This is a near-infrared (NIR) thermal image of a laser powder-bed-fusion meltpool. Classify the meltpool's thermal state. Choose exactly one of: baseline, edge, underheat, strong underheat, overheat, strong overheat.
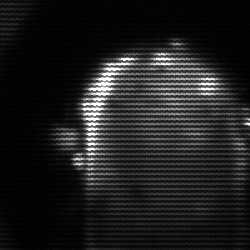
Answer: baseline